Field crop: tomato
Growth stage: 2
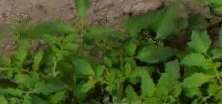
Species: tomato